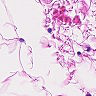
Metastatic tissue present: no